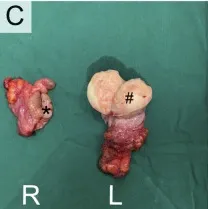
Orchiectomy specimens. Of III-5. *Right testicular seminoma, # Left paratesticular leiomyoma.
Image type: medical_photograph (other_medical_photograph)